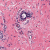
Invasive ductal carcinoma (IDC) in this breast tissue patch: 0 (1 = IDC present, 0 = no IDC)